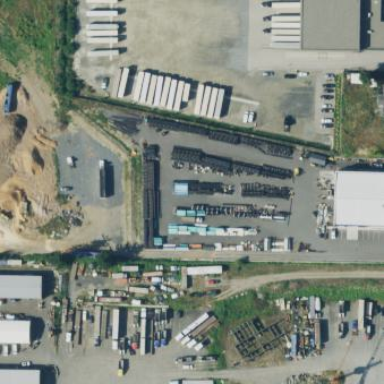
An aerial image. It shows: Industrial depot area.